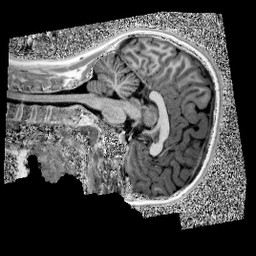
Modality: UNIT1
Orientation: sagittal
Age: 11
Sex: female
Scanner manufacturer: siemens
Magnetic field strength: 3 T
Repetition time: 4 s
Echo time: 0.00303 s